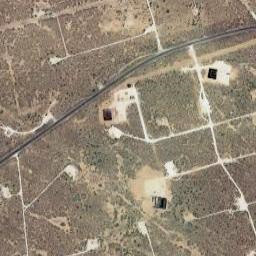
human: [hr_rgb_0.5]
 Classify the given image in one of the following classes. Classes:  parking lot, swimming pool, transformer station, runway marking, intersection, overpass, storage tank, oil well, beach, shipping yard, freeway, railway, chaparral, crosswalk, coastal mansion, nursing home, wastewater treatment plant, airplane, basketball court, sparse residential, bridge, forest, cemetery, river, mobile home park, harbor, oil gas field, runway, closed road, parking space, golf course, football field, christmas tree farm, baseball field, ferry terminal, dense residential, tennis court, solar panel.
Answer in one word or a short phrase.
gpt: oil gas field